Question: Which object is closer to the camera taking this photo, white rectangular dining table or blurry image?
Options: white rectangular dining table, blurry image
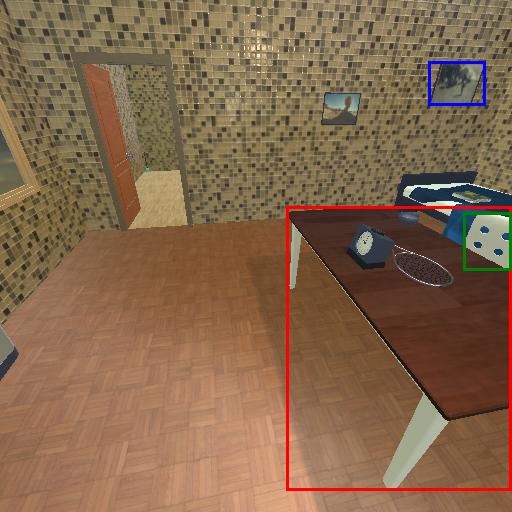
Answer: white rectangular dining table